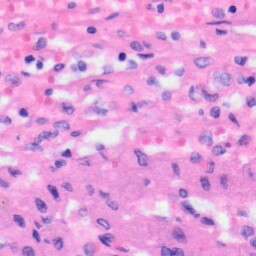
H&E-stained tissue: Liver